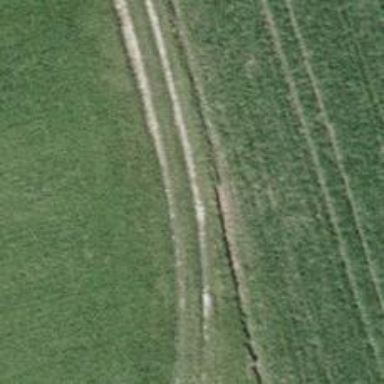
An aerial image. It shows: Track with grade 4 tracktype.